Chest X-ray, AP view. Patient: 32 years old, sex F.
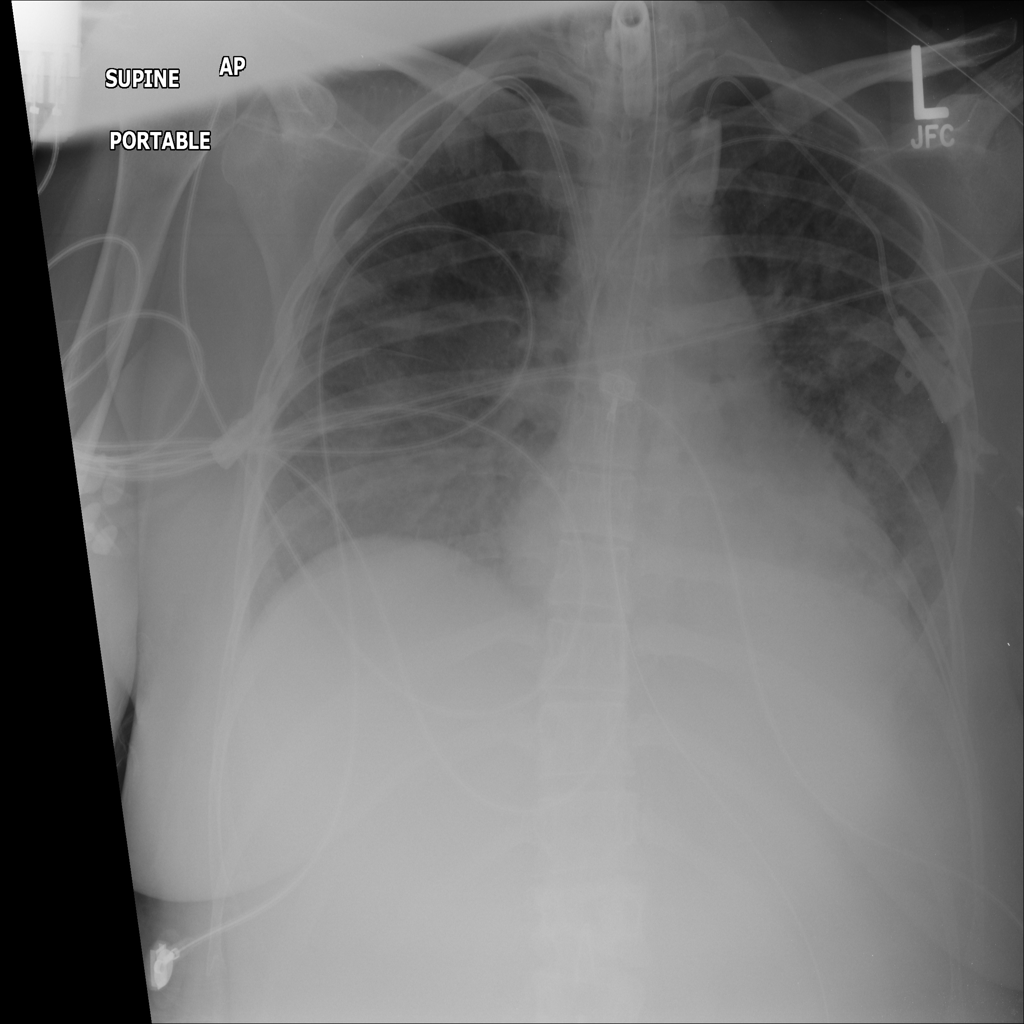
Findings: Infiltration